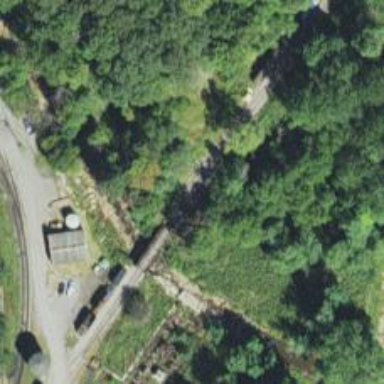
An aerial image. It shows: Preserved railway.